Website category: book
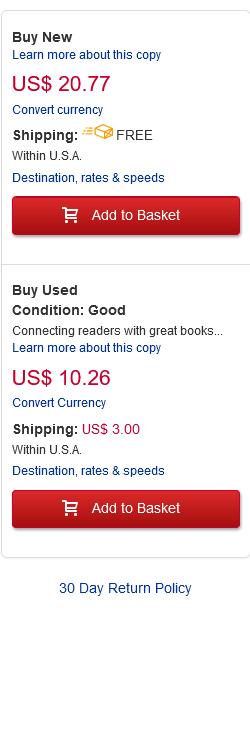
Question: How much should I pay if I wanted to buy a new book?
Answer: US$ 20.77

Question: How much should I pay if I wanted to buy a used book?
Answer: US$ 10.26

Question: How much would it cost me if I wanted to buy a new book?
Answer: US$ 20.77

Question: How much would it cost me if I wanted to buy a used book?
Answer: US$ 10.26

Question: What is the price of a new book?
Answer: US$ 20.77

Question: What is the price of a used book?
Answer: US$ 10.26

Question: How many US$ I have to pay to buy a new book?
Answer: US$ 20.77

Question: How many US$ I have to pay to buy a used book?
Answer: US$ 10.26

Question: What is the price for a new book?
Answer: US$ 20.77

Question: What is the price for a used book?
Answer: US$ 10.26

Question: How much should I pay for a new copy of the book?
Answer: US$ 20.77

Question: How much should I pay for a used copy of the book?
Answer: US$ 10.26

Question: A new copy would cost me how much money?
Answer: US$ 20.77

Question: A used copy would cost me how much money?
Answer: US$ 10.26

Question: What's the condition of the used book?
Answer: Good

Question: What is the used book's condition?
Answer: Good

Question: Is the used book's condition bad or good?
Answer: Good

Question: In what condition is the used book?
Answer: Good

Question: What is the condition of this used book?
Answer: Good

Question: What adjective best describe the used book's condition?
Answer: Good

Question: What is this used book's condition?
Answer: Good

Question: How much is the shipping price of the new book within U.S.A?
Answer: FREE

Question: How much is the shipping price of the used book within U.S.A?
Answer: US$ 3.00

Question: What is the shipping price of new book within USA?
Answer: FREE

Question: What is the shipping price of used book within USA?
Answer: US$ 3.00

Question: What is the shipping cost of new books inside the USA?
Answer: FREE

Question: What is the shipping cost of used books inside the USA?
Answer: US$ 3.00

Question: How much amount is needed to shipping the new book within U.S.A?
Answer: FREE

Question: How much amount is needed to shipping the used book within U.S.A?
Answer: US$ 3.00

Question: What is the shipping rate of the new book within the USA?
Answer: FREE

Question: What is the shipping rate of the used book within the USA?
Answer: US$ 3.00

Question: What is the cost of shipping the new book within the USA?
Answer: FREE

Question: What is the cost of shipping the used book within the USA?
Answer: US$ 3.00

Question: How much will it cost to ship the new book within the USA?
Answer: FREE

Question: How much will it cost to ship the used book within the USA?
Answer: US$ 3.00